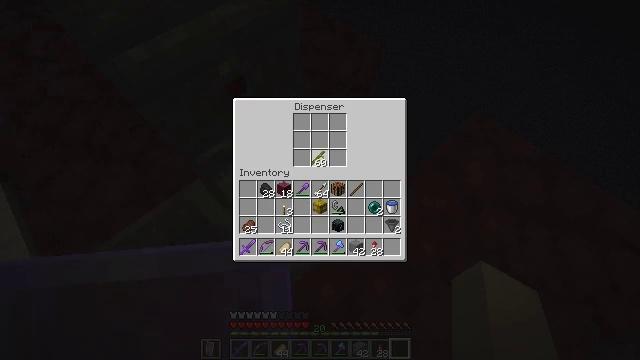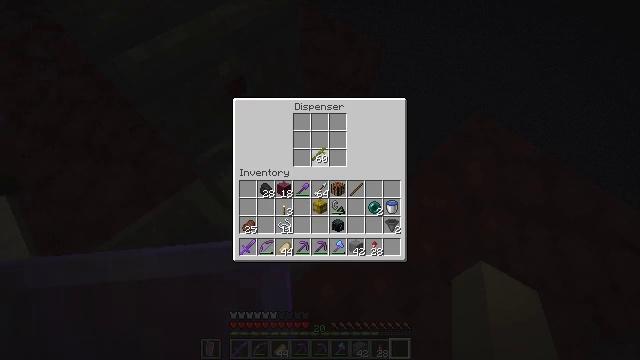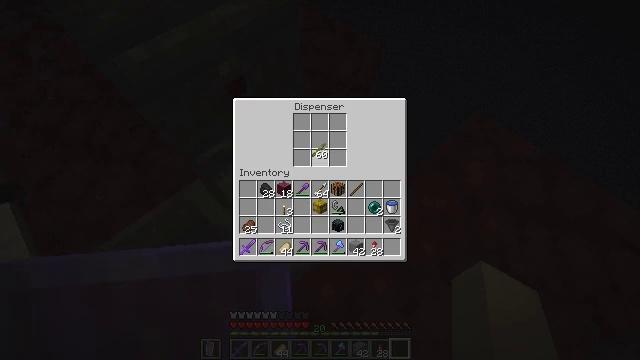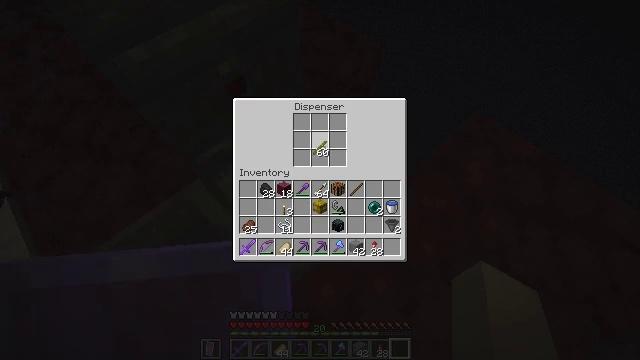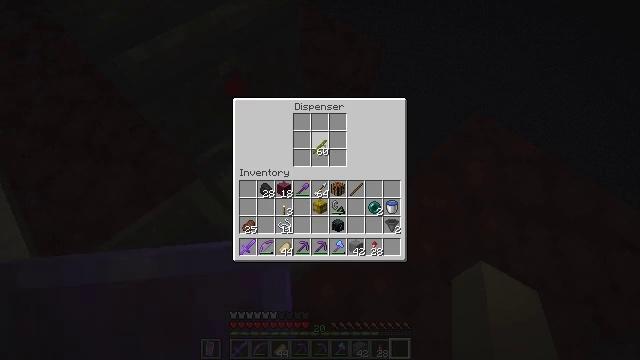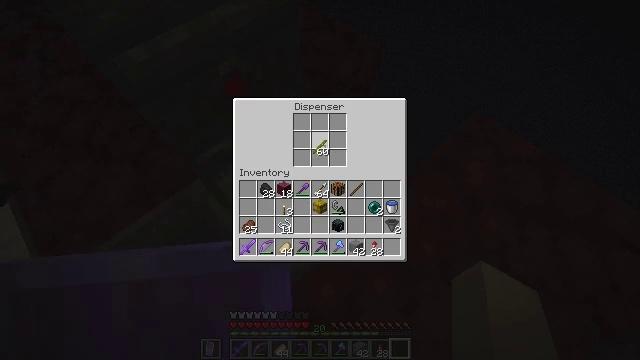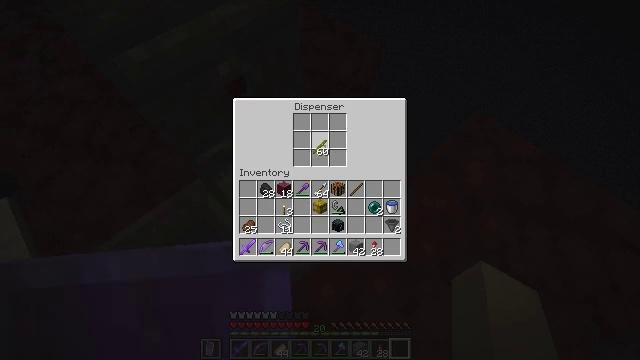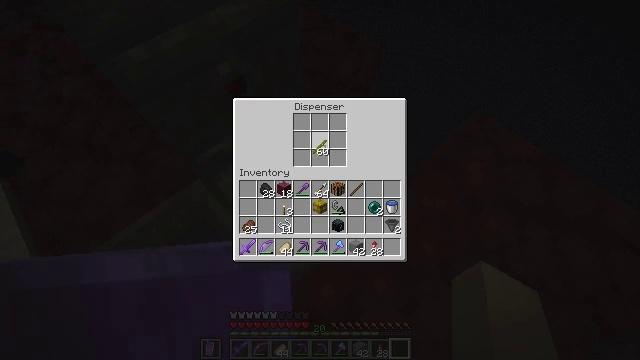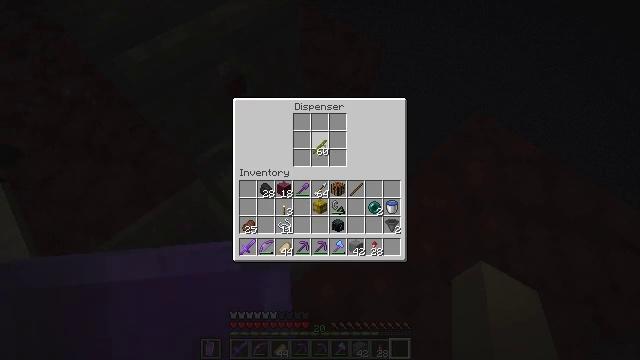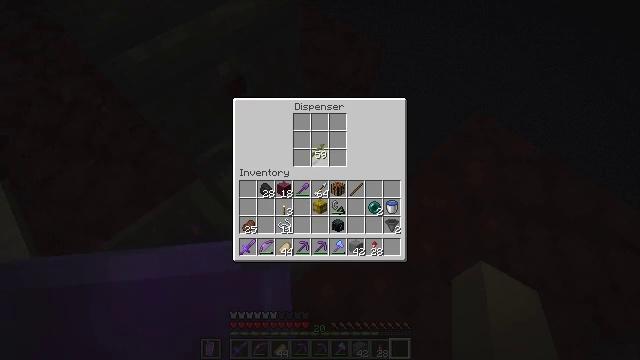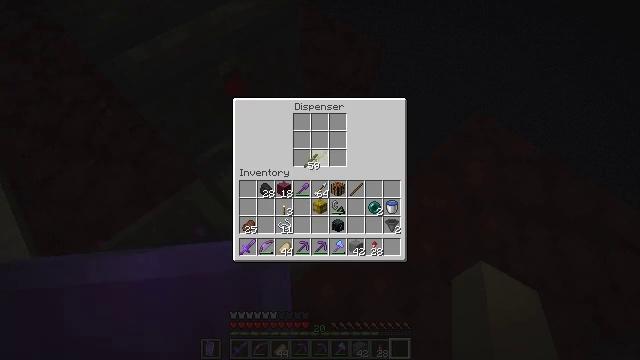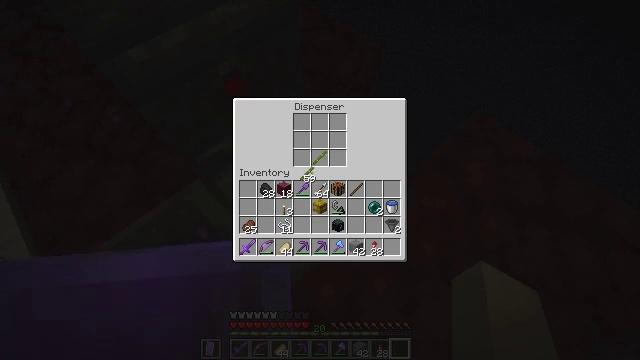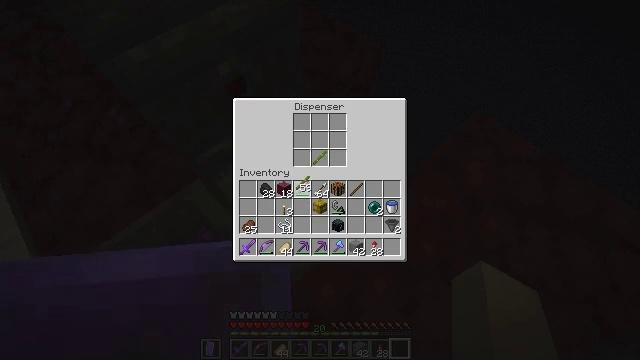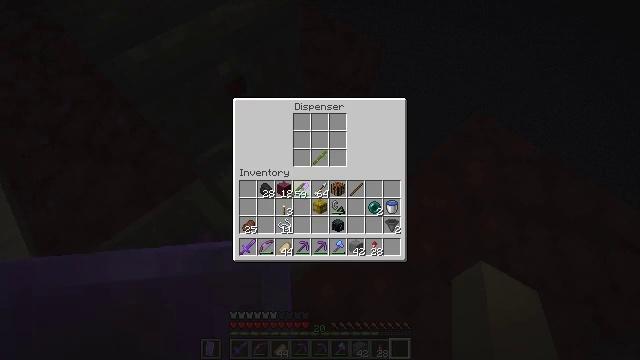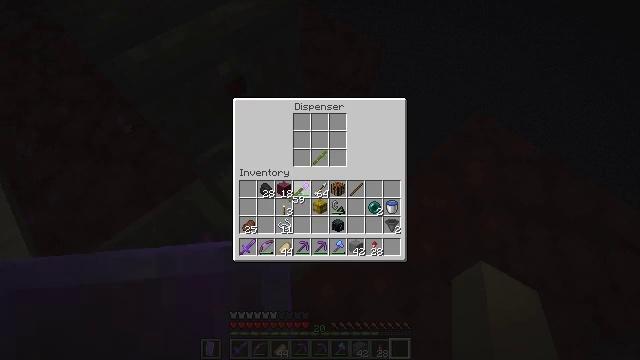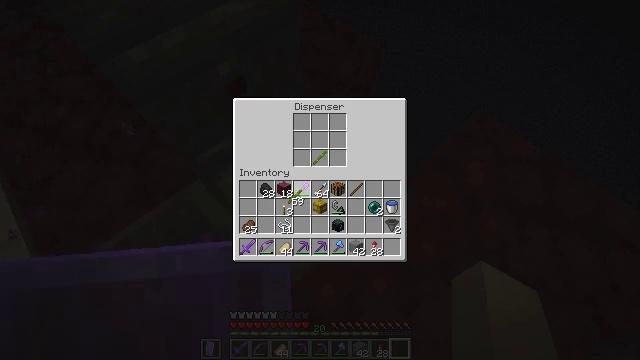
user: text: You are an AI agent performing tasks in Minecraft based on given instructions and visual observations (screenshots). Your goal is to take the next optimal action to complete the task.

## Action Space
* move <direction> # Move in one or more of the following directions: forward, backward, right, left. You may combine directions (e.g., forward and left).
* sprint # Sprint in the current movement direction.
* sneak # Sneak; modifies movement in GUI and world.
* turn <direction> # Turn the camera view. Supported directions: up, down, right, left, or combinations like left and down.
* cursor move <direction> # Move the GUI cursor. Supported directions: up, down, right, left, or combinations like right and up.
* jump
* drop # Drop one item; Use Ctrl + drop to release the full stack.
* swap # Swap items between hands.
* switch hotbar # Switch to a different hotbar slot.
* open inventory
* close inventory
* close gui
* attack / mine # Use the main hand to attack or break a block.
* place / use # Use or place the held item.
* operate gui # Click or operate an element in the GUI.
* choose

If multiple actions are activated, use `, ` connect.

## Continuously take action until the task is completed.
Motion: motion action
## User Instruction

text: Mine the chest to collect it.
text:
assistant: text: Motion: no_op
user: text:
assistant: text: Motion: no_op
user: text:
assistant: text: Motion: no_op
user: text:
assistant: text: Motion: no_op
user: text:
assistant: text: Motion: no_op
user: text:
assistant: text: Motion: use / place
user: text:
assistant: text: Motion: use / place
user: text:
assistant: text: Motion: use / place
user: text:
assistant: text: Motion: no_op
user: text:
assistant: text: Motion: turn down
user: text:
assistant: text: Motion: turn down
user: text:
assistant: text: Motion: turn down
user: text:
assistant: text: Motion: turn down
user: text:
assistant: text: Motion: no_op
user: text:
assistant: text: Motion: no_op
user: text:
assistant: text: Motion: no_op
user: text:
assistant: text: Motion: no_op
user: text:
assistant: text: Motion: no_op
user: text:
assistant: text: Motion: no_op
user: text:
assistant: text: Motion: no_op
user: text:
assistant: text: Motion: no_op
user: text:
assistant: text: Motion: no_op
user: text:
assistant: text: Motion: no_op
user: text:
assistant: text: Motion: no_op
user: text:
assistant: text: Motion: no_op
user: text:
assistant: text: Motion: no_op
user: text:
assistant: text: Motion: no_op
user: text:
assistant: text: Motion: no_op
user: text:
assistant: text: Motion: no_op
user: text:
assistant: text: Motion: no_op